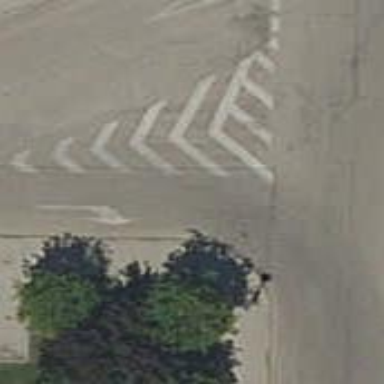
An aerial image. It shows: Road with "give way" sign.